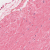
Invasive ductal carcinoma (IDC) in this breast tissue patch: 0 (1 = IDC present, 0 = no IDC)